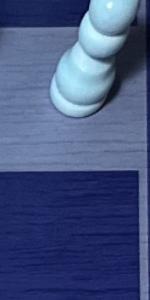
Label: Empty